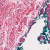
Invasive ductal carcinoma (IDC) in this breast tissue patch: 0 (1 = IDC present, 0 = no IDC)